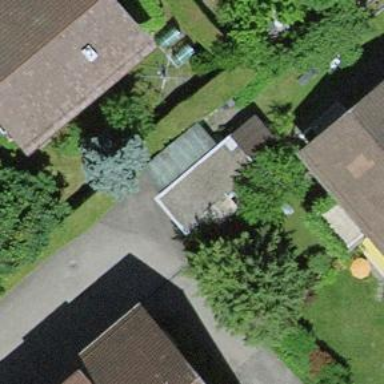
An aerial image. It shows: Garage.